Field crop: maize
Growth stage: 2
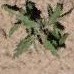
Species: atriplex